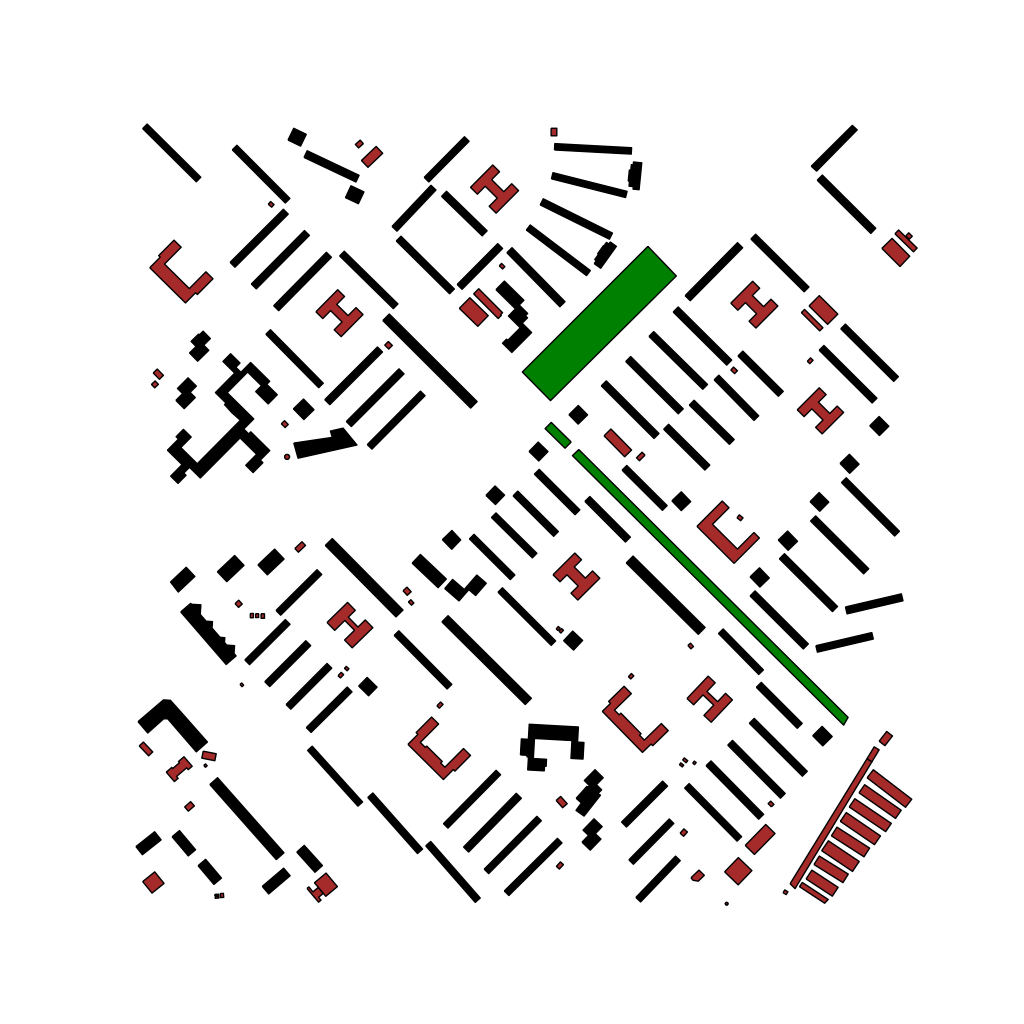
Tags: overhead vector_map, business, industrial, recreation, residential, modern, soviet, high_rise, individual_rise, low_rise, medium_rise, density_4, Building, Facility, Park, 1.0 km²